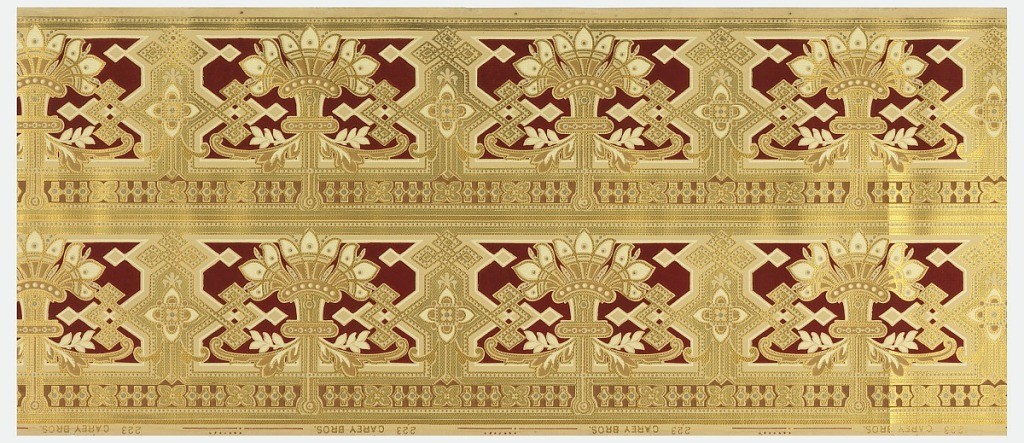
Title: Border
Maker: Carey Bros. W.P. Mfg. Co., Philadelphia, Pennsylvania, founded 1882
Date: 1875–1906
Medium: Machine-printed and embossed
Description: Wallpaper roll.
Printed two across, torch motif, printed in gold, maroon and white.